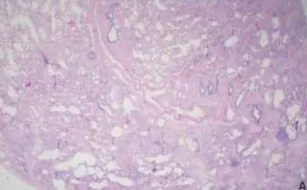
Lung wedge biopsy from the same patient in Fig. (1) from the right lower lobe.
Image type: pathology (h&e)